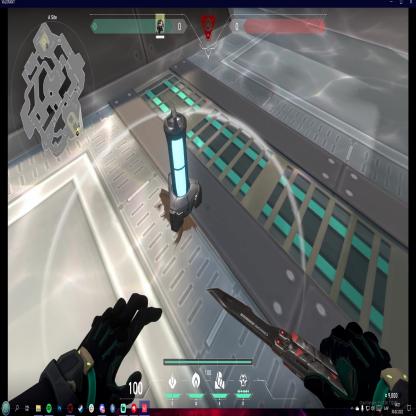
Label: planted spike